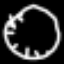
Label: clock